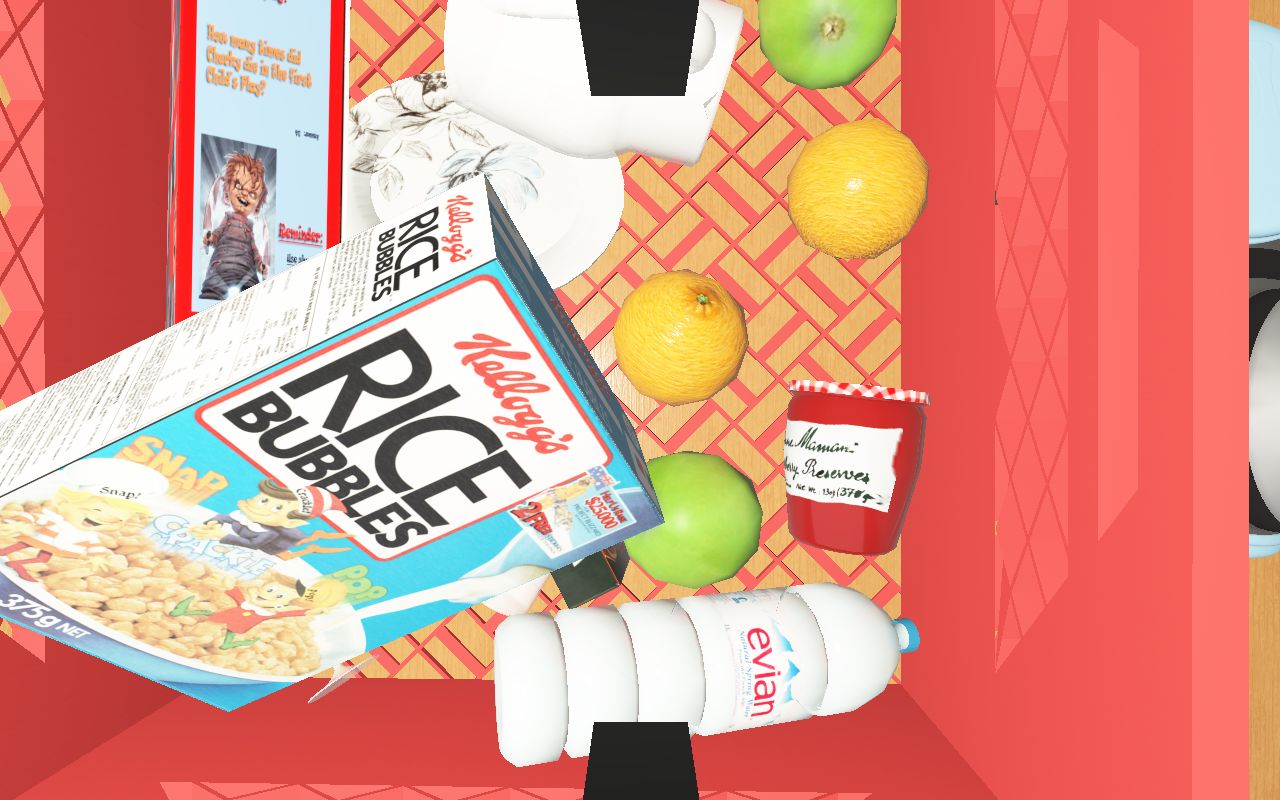
Objects in the scene:
apple
apple
orange
spoon
wineglass
jam jar
cereal box
biscuit box